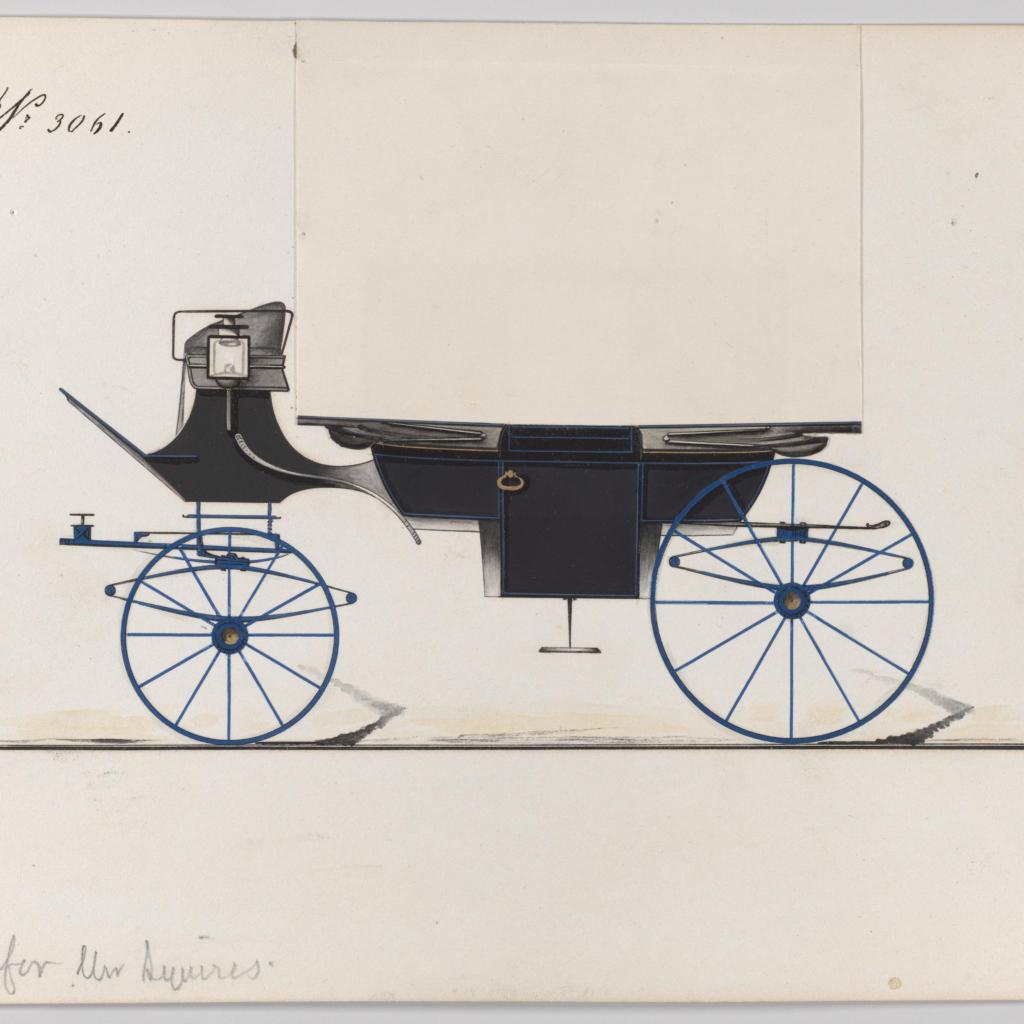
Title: Design for Landau, No. 3061
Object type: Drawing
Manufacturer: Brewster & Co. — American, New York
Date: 1874
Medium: Pen and black ink, watercolor and gouache with gum arabic
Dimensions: sheet: 6 3/4 x 9 7/8 in. (17.1 x 25.1 cm)
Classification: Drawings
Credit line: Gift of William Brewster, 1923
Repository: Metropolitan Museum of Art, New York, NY